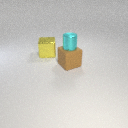
small cyan metal cylinder above large brown rubber cube